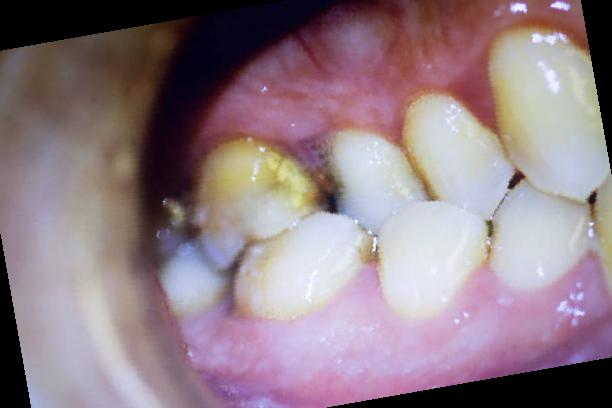
Condition: Calculus